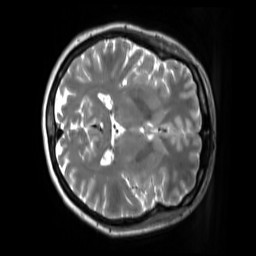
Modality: T2w
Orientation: axial
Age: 35
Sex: female
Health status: ill
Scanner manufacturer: siemens
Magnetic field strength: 3 T
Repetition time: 2.8 s
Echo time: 0.326 s